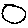
Label: circle